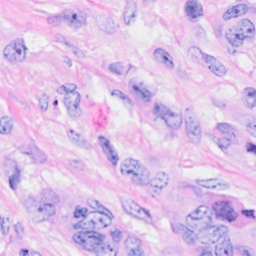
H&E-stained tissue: Breast